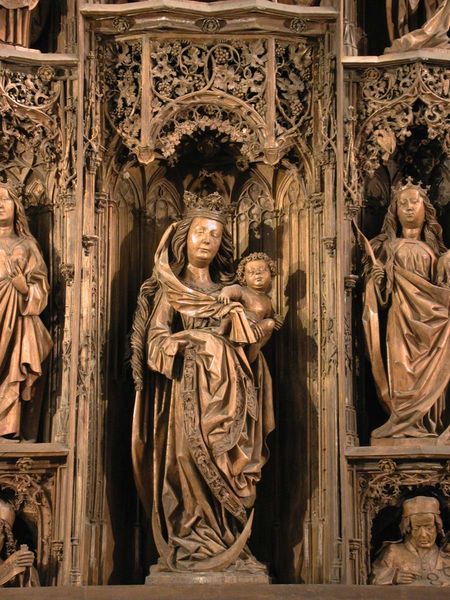
Titel: Lorch, Hochaltar in St. Martin
Künstler: Hans Bilder
Standort: Lorch, Pfarrkirche St. Martin (EU - D - RP)
Schlagwörter: kopf, schatten, umhang, frauen, mädchen, ausschnitt, braun, frau, holz, kleid, licht, männer, säulen, tuch, ornament, barock, falten, sockel, stehen, kirche, gewand, haare, kind, borte, krone, locken, engel, ranken, trauben, bordüre, detail, nische, mond, halbmond, altar, hochaltar, schnitzerei, christus, jesus, baldachin, königin, reben, maria, madonna, geschnitzt, schnitzwerk, christkind